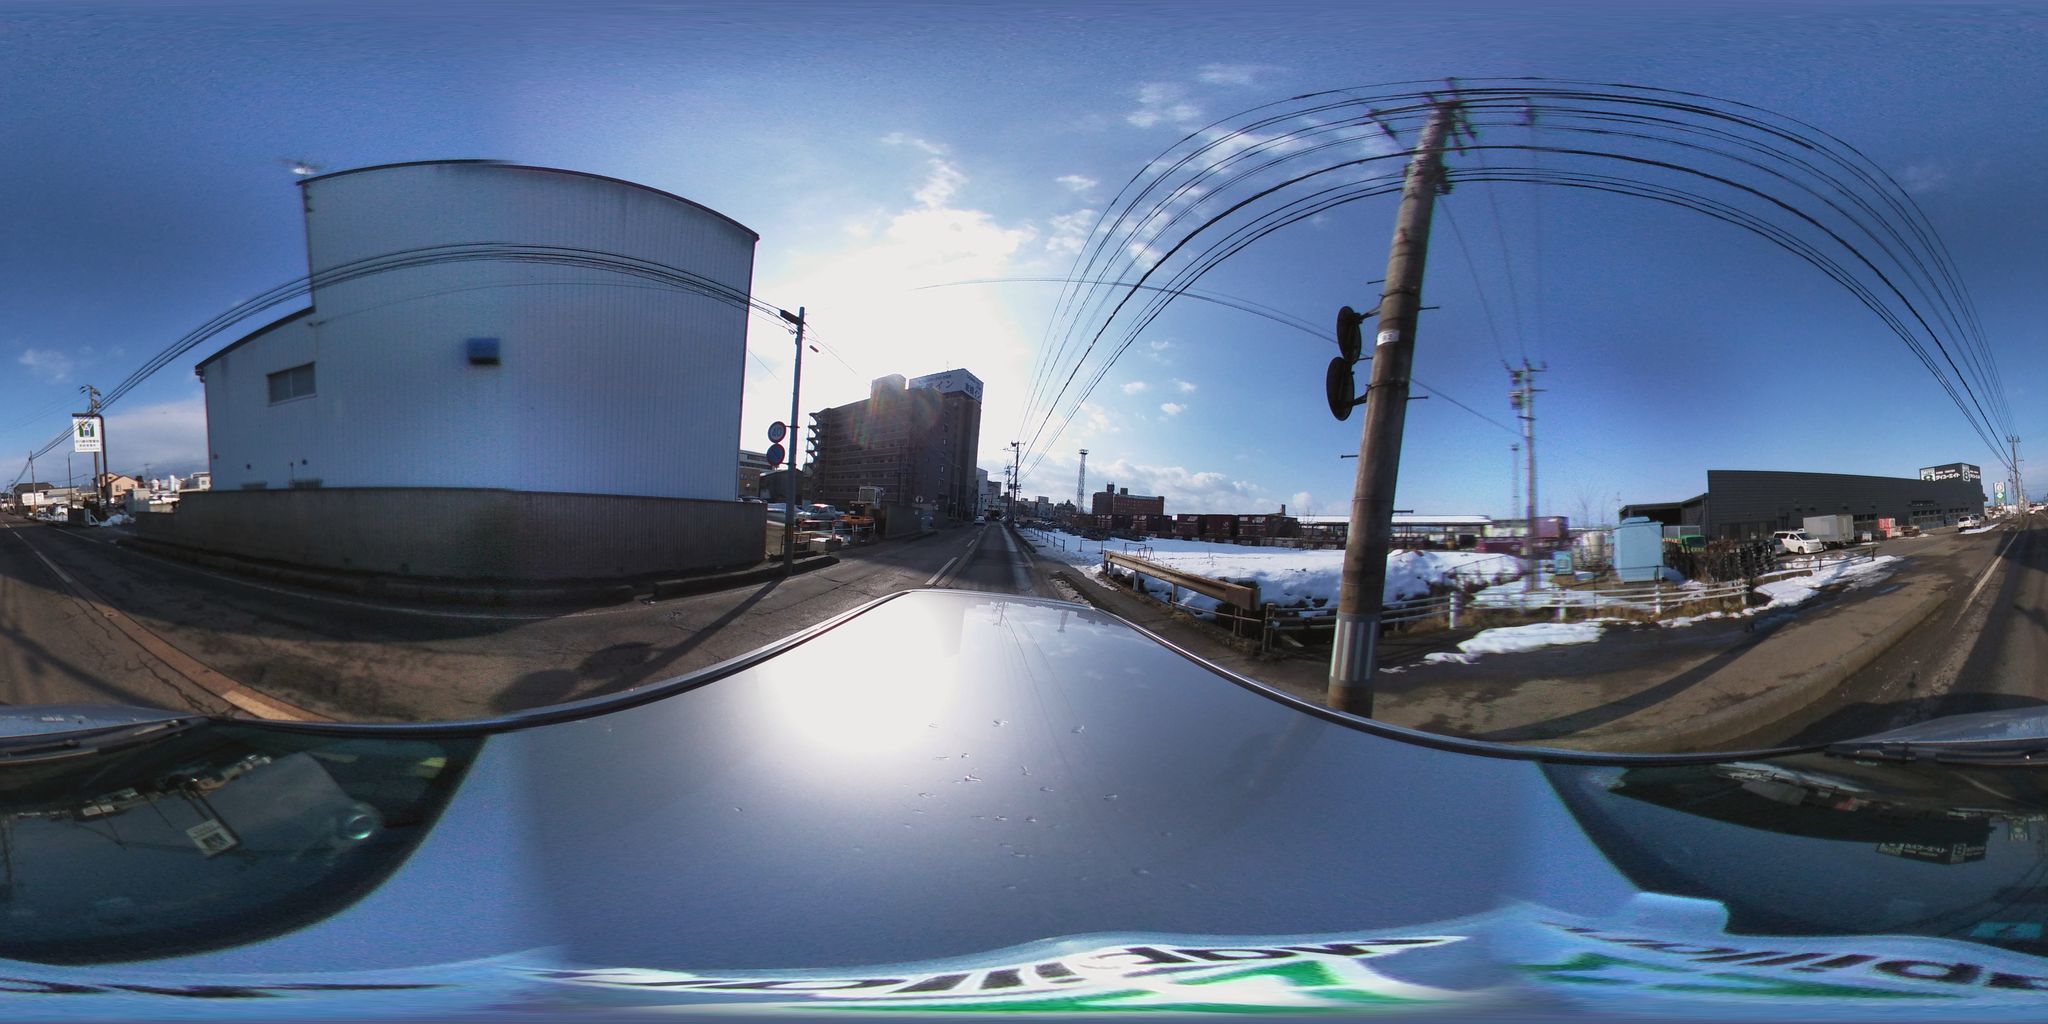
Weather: snowy
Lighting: day
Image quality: good
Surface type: cycling surface
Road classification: footway
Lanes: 2.0
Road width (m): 1.5
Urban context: urban centre
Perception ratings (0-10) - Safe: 0.57, Lively: 1.6, Beautiful: 4.56, Boring: 4.34, Depressing: 6.37, Wealthy: 0.23